Question: i want to group this chart like " gender 1" is men and "gender 2" is women, but when i try to code the chart it's difficult to differentiate them.
here is my code
//data.php
'''
<?php
//setting header to json
header('Content-Type: application/json');
//database
define('DB_HOST', '127.0.0.1');
define('DB_USERNAME', 'root');
define('DB_PASSWORD', '');
define('DB_NAME', 'dbintegrasi');
//get connection
$mysqli = new mysqli(DB_HOST, DB_USERNAME, DB_PASSWORD, DB_NAME);
if(!$mysqli){
die("Connection failed: " . $mysqli->error);
}
//query to get data from the table
$query = sprintf("SELECT JenisKelaminID, COUNT(JenisKelaminID) as jumlah FROM tahunmasukmagister GROUP BY JenisKelaminID");
//execute query
$result = $mysqli->query($query);
//loop through the returned data
$data = array();
foreach ($result as $row){
$data[] = $row;
}
//freee memory associated with result
$result->close();
//close connection
$mysqli->close();
//new print the data
print json_encode($data);
'''
//app.js
'''
$(document).ready(function(){
$.ajax({
url: "http://localhost/chartjs/data.php",
method: "GET",
success: function(data) {
console.log(data);
var Gender = [];
var jumlah = [];
for(var i in data){
Gender.push("Gender " + data[i].JenisKelaminID);
jumlah.push(data[i].jumlah);
}
var chartdata = {
labels: Gender,
datasets: [
{
label : 'Gender',
backgroundColor: 'rgba(250, 300, 100, 0.75)',
borderColor: 'rgba(200, 200, 200, 0.75)',
hoverBackgroundColor: 'rgba(200, 200, 200, 1)',
hoverBorderColor: 'rgba(200, 200, 200, 1)',
data: jumlah
}
]
};
var ctx = $("#mycanvas");
var barGraph = new Chart(ctx, {
type: 'bar',
data: chartdata
});
},
error: function(data) {
console.log(data);
}
});
});
'''
please help me to solve this, thankyou
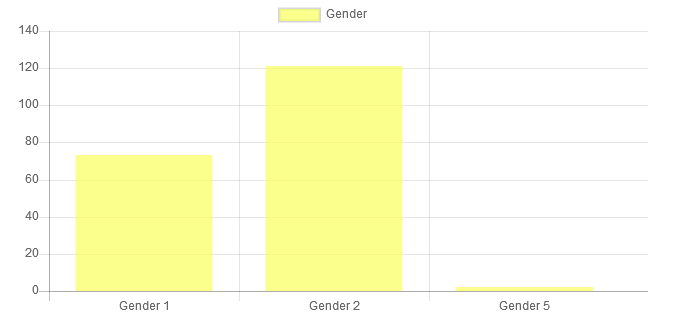
Answer: In you app.js file on line number 10 :
'''
Gender.push("Gender " + data[i].JenisKelaminID);
'''
you can set an if condition instead of it Like
'''
if(data[i].JenisKelaminID == 1){
Gender.push("Men");
} else if(data[i].JenisKelaminID == 2){
Gender.push("Women");
} else {
Gender.push("Other");
}
'''
In there the chart name is defined, hope it will help your work.